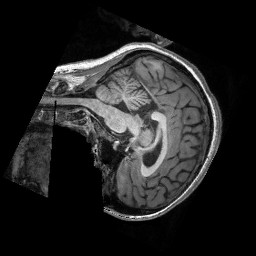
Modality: T1w
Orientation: sagittal
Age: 19
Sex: female